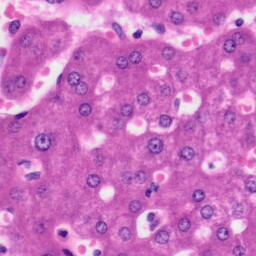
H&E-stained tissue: Liver